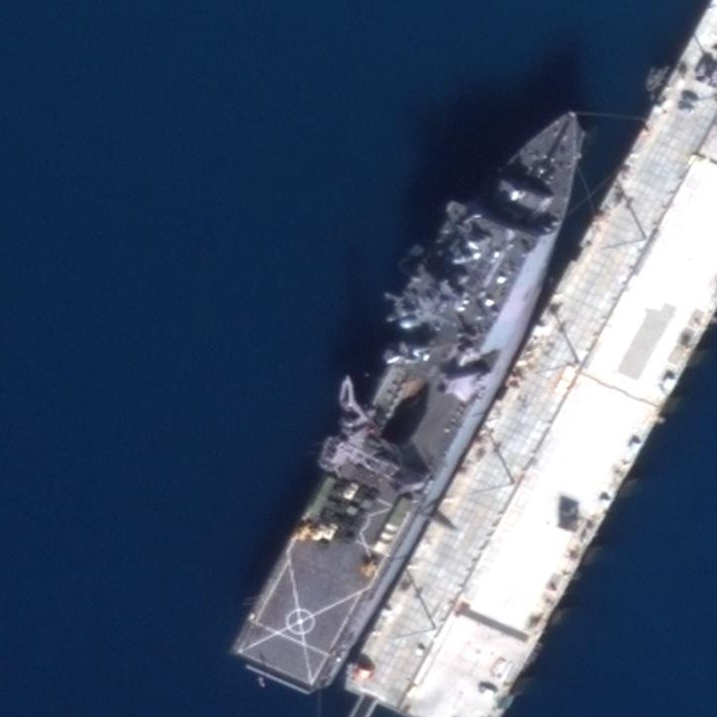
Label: Whitby_Island-class_dock_landing_ship